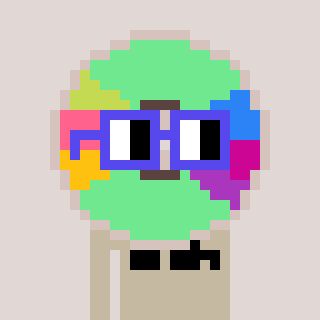
a pixel art character with square blue glasses, a cd-shaped head and a bege-colored body on a warm background